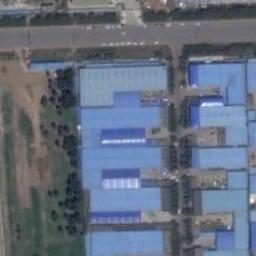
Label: industrial_area